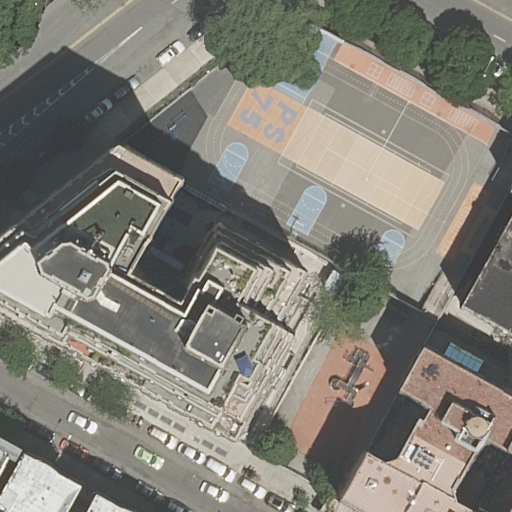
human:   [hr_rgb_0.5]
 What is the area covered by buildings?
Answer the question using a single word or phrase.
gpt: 2575m2

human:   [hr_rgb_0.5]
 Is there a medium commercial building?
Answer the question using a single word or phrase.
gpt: no

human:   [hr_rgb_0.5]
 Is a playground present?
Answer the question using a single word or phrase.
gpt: yes

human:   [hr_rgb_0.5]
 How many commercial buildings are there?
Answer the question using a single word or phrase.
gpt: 0

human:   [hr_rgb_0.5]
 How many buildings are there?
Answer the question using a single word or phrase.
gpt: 6

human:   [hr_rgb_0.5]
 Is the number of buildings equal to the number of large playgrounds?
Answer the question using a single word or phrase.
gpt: no

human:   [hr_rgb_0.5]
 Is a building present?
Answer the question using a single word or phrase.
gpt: yes

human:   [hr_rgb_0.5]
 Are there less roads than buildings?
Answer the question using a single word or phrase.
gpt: yes

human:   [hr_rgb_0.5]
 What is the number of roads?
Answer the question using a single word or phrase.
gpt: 4

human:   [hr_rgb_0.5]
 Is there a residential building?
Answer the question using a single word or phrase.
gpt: yes

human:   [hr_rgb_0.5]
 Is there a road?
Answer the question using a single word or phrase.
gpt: yes

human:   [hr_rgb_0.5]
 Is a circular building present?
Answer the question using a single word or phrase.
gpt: no

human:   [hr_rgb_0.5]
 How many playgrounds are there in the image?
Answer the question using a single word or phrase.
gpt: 1

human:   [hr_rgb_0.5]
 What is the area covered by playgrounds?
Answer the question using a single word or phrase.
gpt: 2520m2

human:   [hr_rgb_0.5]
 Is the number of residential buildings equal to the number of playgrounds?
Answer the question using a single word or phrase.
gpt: no

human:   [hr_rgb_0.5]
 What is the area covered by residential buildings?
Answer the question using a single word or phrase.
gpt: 2575m2

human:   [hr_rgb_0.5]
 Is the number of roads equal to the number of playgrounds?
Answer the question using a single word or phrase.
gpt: no

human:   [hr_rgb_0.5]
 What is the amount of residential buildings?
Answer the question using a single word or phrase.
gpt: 6

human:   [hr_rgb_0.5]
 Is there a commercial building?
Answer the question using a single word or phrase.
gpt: no

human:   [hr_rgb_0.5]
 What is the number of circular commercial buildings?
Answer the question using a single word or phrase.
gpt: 0

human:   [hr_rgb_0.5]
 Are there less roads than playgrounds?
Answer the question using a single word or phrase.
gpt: no

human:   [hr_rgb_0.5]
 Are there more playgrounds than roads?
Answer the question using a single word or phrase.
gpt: no

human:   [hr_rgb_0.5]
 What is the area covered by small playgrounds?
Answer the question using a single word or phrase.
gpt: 0m2

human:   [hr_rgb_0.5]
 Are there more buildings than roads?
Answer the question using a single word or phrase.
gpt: yes

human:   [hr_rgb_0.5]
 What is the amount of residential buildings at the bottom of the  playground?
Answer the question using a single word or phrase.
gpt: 5

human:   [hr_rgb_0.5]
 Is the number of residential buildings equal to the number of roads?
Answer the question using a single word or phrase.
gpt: no

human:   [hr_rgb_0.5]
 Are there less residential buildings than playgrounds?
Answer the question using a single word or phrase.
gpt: no

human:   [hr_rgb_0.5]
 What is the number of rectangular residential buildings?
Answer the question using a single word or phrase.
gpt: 3

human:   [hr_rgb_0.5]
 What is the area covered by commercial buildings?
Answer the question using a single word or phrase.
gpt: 0m2

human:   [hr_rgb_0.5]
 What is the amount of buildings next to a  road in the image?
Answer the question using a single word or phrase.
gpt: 6

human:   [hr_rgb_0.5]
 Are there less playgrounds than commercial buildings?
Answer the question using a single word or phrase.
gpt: no

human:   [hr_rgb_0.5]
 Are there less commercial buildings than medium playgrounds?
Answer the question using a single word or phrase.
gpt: no

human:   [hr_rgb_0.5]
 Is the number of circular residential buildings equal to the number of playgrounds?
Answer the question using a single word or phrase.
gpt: no

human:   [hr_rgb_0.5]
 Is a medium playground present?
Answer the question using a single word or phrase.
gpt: no

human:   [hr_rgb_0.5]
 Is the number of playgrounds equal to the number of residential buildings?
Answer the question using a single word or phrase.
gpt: no

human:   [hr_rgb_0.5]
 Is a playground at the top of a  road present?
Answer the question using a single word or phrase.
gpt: yes

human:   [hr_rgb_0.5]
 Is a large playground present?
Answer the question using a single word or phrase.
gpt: yes

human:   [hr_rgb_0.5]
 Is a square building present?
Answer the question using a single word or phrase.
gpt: no

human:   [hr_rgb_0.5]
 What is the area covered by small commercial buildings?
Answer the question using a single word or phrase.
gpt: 0m2

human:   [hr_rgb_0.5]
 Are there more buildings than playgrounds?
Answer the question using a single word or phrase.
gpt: yes

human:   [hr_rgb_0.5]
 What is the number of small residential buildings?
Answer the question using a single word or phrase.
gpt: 0

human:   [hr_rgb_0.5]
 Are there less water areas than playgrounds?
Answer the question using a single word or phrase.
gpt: yes

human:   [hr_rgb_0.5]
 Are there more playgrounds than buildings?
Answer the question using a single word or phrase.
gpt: no

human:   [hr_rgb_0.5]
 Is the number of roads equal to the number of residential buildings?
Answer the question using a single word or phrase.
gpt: no

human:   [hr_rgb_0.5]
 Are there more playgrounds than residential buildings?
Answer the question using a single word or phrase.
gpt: no

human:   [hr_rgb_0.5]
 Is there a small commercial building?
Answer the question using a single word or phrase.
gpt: no

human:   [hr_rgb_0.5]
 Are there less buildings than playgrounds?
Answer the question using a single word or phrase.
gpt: no

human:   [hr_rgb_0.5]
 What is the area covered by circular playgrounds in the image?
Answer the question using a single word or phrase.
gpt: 0m2

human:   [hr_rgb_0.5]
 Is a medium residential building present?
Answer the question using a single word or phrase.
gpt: yes

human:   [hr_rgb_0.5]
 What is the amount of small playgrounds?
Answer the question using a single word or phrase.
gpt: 0

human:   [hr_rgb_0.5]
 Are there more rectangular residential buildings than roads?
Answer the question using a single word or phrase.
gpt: no

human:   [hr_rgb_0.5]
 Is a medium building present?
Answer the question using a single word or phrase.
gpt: yes

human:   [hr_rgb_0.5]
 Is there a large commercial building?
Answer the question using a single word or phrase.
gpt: no

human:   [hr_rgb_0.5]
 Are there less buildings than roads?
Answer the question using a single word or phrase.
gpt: no

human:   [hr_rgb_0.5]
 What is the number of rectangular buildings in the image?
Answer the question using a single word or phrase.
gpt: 3

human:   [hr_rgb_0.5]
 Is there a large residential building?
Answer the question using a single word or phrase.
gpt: yes

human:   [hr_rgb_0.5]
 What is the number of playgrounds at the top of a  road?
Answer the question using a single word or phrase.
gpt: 1

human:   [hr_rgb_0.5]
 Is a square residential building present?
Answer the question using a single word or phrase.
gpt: no

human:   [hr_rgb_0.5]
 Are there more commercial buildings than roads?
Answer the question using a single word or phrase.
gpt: no

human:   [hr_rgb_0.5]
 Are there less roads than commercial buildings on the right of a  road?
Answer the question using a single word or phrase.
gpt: no

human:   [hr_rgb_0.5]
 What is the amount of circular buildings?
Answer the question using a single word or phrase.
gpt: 0

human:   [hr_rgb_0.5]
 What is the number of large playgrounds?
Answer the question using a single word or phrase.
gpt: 1

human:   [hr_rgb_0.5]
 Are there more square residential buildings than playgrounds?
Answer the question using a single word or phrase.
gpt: no

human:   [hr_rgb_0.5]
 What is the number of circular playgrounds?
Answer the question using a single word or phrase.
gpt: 0